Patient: sex M, age 76
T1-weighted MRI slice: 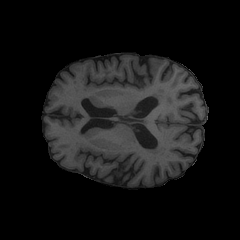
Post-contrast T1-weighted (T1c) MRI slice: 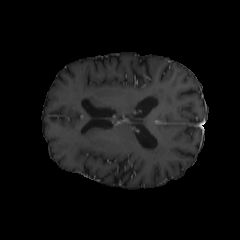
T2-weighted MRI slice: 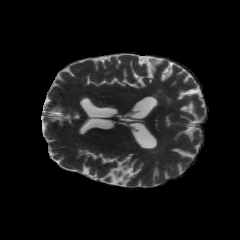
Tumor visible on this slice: no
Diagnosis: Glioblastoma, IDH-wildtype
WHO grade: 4